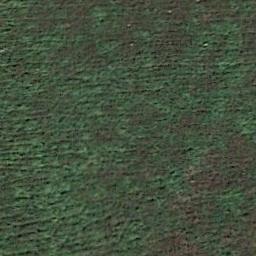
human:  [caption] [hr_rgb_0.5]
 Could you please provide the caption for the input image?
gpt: The meadow is dense but uneven .

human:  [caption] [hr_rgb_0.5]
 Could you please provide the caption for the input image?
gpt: The meadow is consist of green grass and dry grass .

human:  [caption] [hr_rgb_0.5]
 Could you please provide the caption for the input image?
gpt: The entire image is dominated by grass .

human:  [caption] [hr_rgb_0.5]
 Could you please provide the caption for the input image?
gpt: This meadow has different sparsity in different places .

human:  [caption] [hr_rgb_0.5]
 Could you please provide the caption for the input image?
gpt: A brown and green meadow with some stripes .